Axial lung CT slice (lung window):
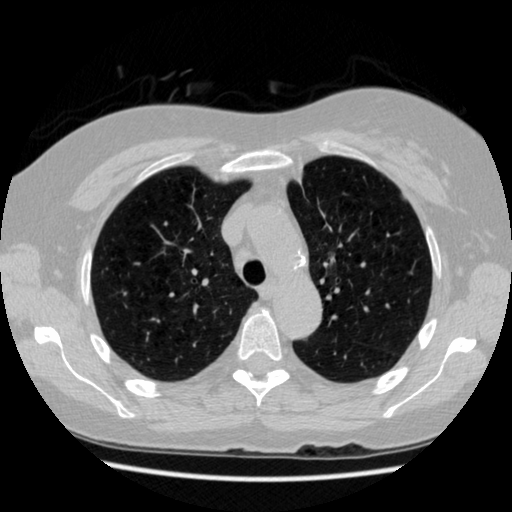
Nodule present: no